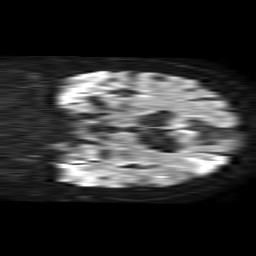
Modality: TRACE
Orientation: coronal
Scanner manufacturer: philips
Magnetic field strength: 1.5 T
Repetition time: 4.6 s
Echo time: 0.09059 s